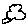
Label: cloud